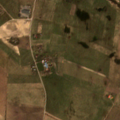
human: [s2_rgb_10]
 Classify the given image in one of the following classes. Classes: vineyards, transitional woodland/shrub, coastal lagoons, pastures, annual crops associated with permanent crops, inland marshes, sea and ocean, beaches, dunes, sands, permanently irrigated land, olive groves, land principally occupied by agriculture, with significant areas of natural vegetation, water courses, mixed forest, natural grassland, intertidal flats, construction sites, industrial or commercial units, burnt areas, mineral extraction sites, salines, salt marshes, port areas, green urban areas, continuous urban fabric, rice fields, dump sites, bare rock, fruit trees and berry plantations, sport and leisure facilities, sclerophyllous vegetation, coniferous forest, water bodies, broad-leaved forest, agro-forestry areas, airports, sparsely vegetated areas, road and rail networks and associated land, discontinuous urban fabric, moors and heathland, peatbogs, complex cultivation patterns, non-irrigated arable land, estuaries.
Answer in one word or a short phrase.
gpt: non-irrigated arable land, complex cultivation patterns